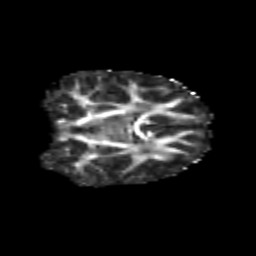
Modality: FA
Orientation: coronal
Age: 7
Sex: female
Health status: healthy